Question: I have a problem finding the correct RE for the number in cucumber data table.
My case is like this:
local_dhcp.feature
'''
Feature:
Scenario Outline:
Given I have a valid username plus MAC address
When the user <user> with <mac> logs on to Sonar
Then the expected result should be <Expected_Result>
Examples:
| user | mac | Expected_Result|
| mattwwww | 200000000001 | OK |
| matt | 200000000001 | OK |
'''
local_dhcp.rb
'''
Given /^I have a valid username plus MAC address$/ do
@rad = RadiusClient.new
end
When /^the user "(.*?)" with "(\d+)" logs on to Sonar$/ do |username, mac|
puts "user: #{username} mac: #{mac}"
@rad.send(username, mac)
end
Then /^the expected result should be "(.*?)"$/ do |result|
# table is a Cucumber::Ast::Table
pending # express the regexp above with the code you wish you had
end
'''
cucumber features est.feature

My questions are:
1. looking at the screenshot, it says 2 passed, however, how come I see this on the bottom: You can implement step definitions for undefined steps with these snippets: When /^the user mattwww with (\d+) logs on to Sonar$/ do |arg1| To me, it looks like the the mac address 200000000001 did not pass in. Or, am I wrong?
2. @rad.send(username, mac) this sentence is not running. I tried this puts "user: #{username} mac: #{mac}", no values displayed. How come?
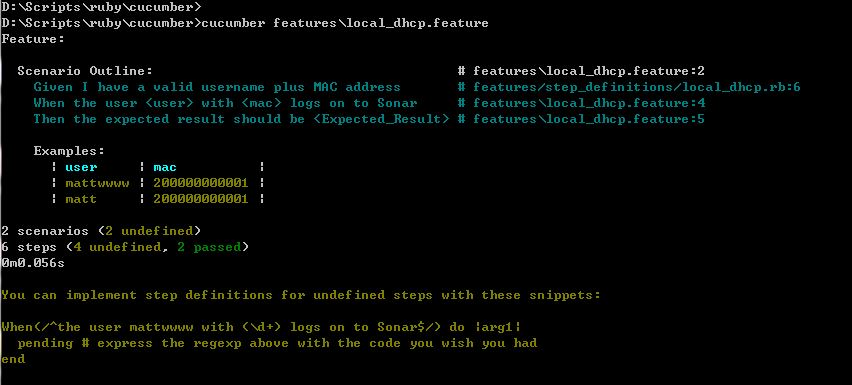
Answer: If you look at the regular expressions in your step definitions, there are double quotes around the parameters. That's why they don't match the feature steps. All you have to do to fix this is add the quotes to the feature:
'''
Feature:
Scenario Outline:
Given I have a valid username plus MAC address
When the user "<user>" with "<mac>" logs on to Sonar
Then the expected result should be "<Expected_Result>"
Examples:
| user | mac | Expected_Result|
| mattwwww | 200000000001 | OK |
| matt | 200000000001 | OK |
'''
or remove them from regular expressions:
'''
/^I have a valid username plus MAC address$/
/^the user (.*?) with (\d+) logs on to Sonar$/
/^the expected result should be (.*?)$/
'''